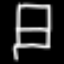
Label: chair